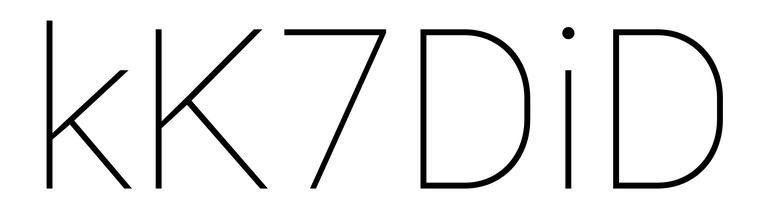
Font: Roboto_Thin